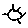
Label: sun